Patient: sex F, age 58
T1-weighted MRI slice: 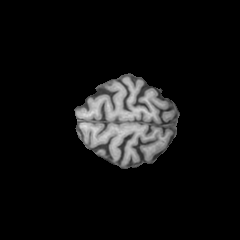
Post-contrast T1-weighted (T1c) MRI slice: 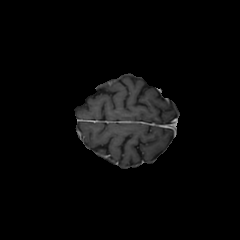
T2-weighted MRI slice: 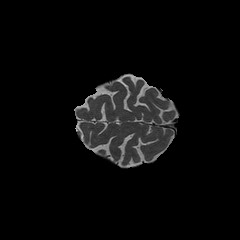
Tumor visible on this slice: no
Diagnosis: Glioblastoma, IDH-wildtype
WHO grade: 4